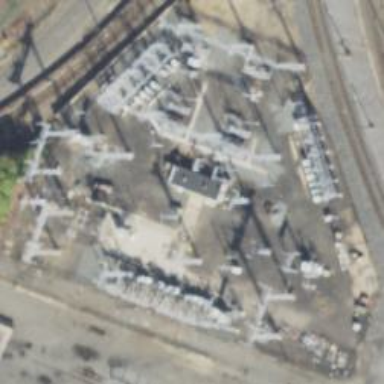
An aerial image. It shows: Traction substation for power supply.